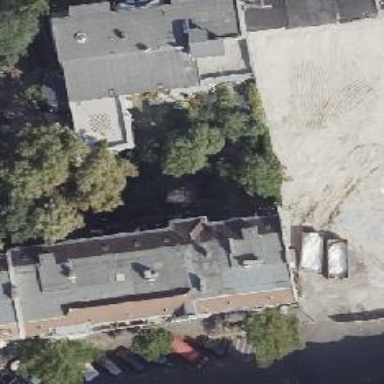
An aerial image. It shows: Apartments building with gambrel roof.